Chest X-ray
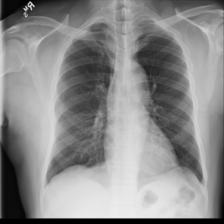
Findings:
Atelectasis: negative
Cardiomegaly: negative
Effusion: negative
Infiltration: negative
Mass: negative
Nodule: negative
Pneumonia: negative
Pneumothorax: negative
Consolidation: negative
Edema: negative
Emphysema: negative
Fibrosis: negative
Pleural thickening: negative
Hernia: negative